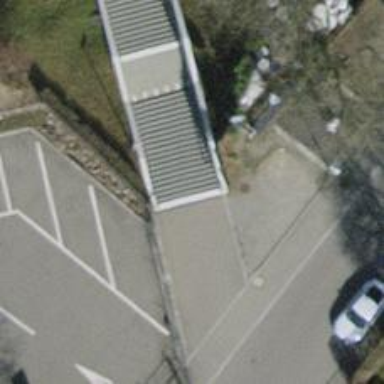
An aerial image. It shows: Set of concrete steps.